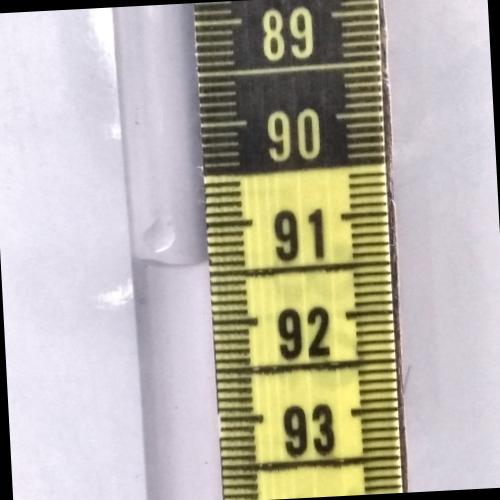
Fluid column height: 91.4 cm